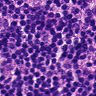
Metastatic tissue present: yes